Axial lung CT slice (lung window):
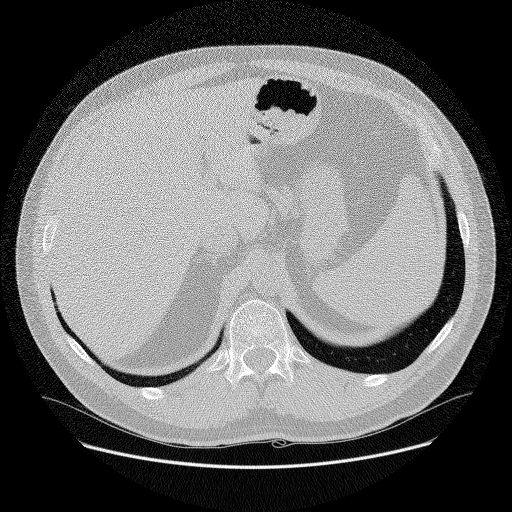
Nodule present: no